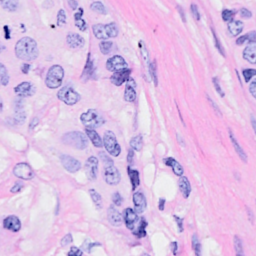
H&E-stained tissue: Breast